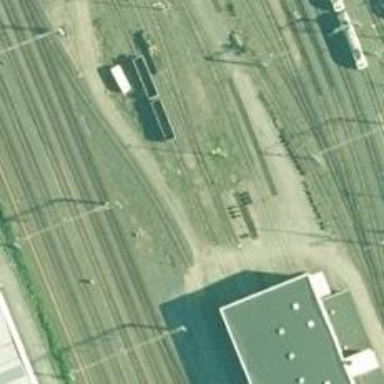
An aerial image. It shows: Wedge used for railway derailment.